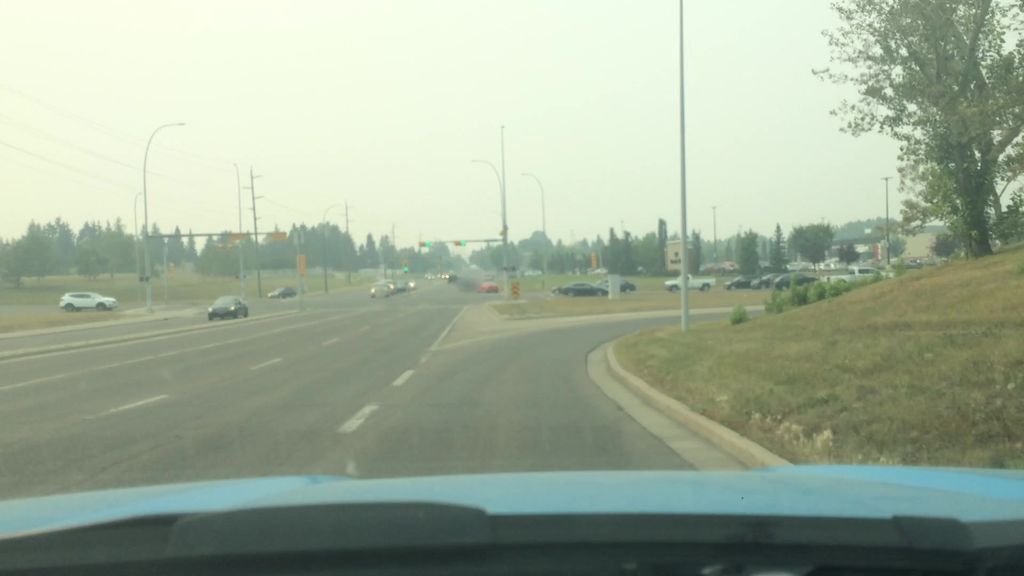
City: calgary